Question: I have the following Models:

Where the "Fields" property from RegisterType is an IList.
I'm using Entity Framework 5 and I would like to know if there is any way I can update my RegisterType object and cascade to automatically add, update or remove my RegisterFields in Fields property.
I tried this
'''
dbContext.Entry(registerType).State = EntityState.Modified;
dbContext.SaveChanges();
'''
but it didn't work.
I'm using an MVC Web Project so I can't save the state of the first object I read from the database.
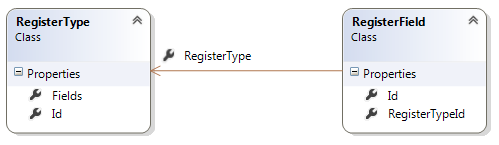
Answer: You need to set the State of the RegisterField entities the same way you do for the registerType.
'''
dbContext.Entry(registerType).State = EntityState.Modified;
forech (var f in registerType.Fields)
{
dbContext.Entry(f).State = ( f.Id == default(int) ? EntityState.Added : EntityState.Modified);
}
'''
Otherwise they'll all default to Unmodified and will be ignored by SaveChanges()
Also you need to make sure you set the 'RegisterTypeId' on each of the RegisterField entities that are added otherwise EF will choke when you attach the registerType.